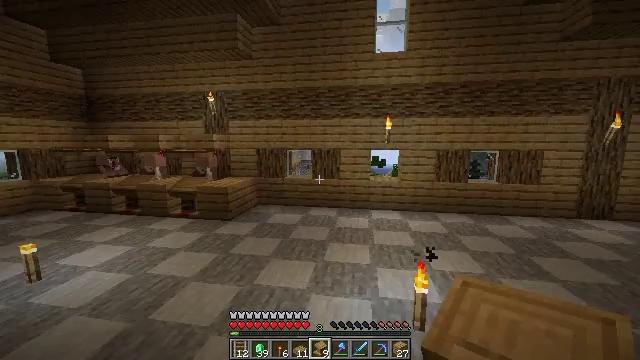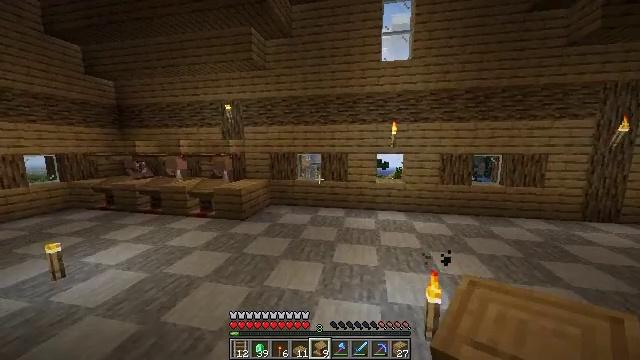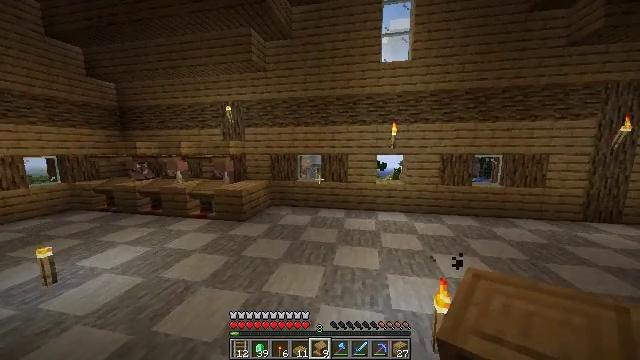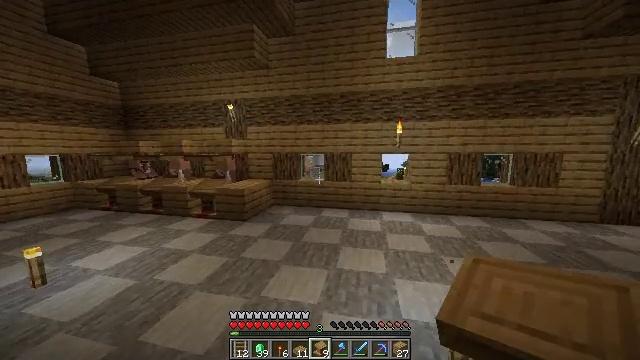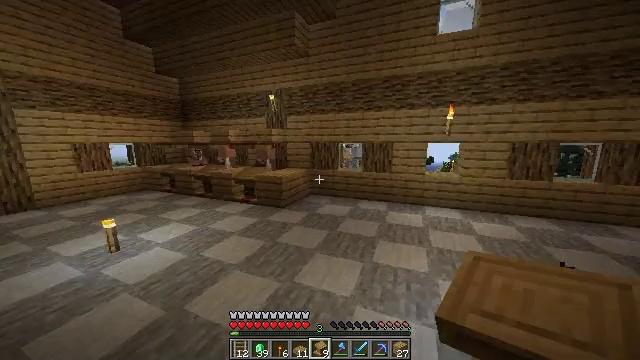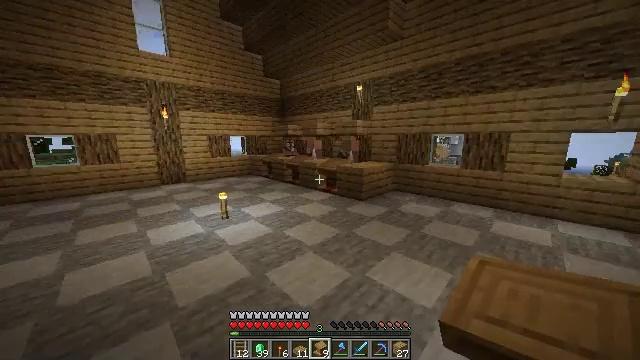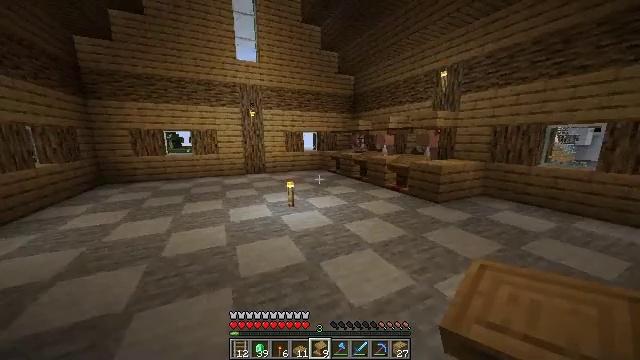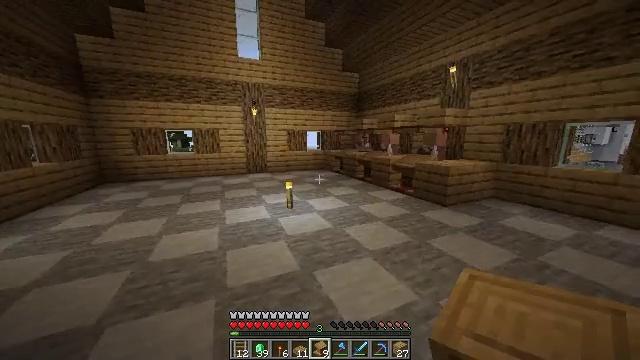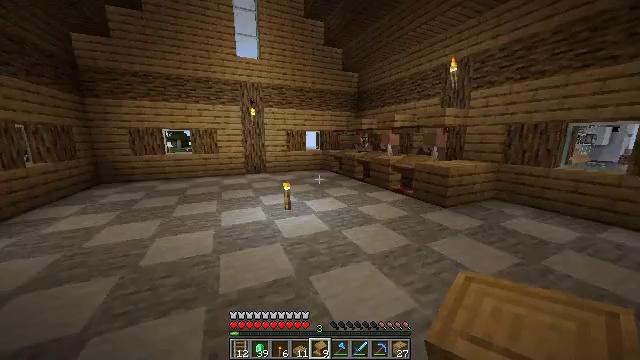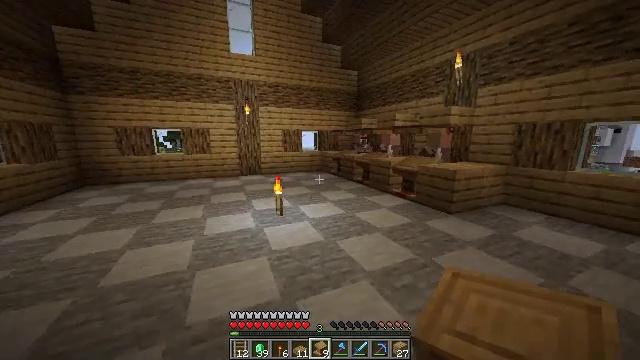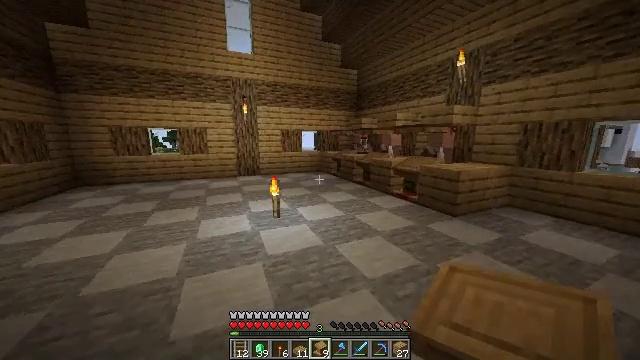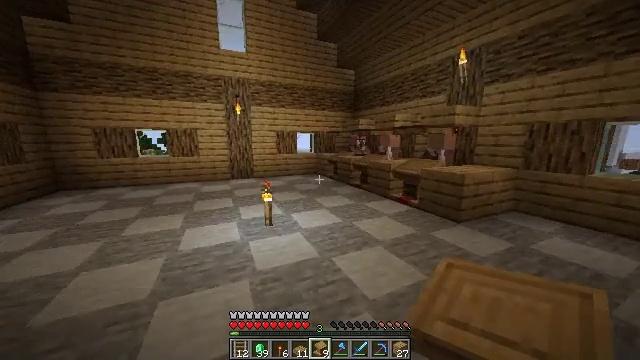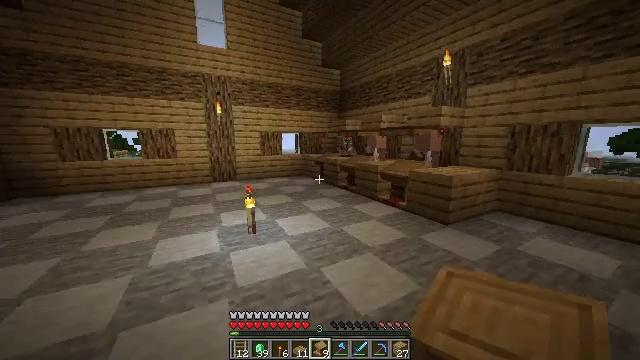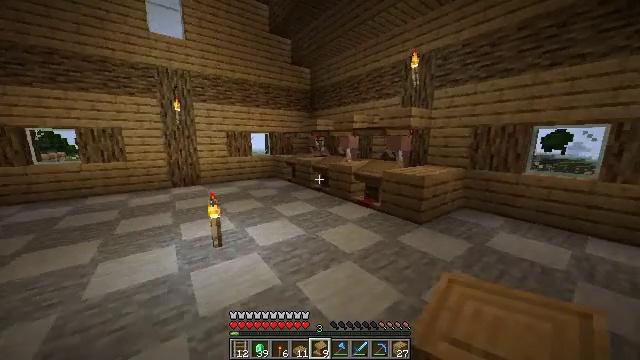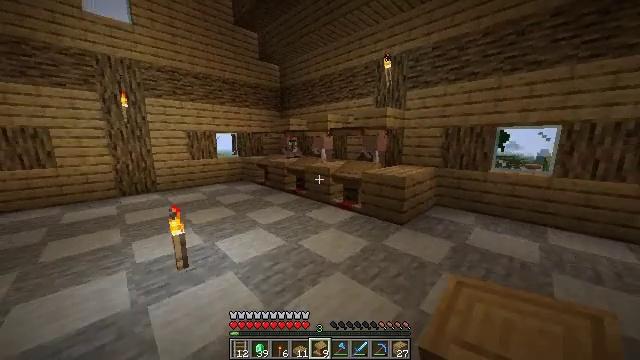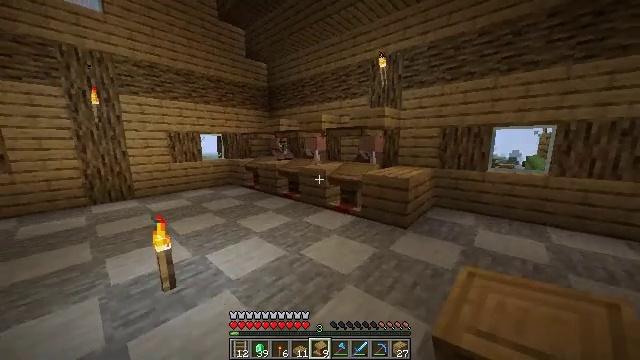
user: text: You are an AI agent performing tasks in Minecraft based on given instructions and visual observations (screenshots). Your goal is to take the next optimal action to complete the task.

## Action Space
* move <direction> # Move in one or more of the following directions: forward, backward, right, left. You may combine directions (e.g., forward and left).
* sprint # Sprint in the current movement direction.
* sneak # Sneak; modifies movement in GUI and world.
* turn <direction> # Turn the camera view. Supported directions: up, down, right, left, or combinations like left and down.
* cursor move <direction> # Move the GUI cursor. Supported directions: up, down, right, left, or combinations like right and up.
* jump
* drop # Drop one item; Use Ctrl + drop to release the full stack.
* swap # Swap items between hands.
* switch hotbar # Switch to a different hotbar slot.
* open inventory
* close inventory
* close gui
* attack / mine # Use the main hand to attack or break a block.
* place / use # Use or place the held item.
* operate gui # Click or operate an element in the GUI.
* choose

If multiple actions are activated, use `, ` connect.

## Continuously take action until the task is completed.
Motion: motion action
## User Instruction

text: Break the lectern to relocate it.
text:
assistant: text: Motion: move forward, sprint, turn left
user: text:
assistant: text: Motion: move forward, sprint
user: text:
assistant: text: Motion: move forward, sprint
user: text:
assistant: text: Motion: move forward, turn left and down
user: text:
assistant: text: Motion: move forward, turn left
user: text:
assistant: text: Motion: move forward, sprint, turn left
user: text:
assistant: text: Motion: move forward, sprint, turn left
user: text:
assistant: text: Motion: move forward, sprint
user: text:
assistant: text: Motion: move forward, sprint
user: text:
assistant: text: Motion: move forward
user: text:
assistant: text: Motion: move forward
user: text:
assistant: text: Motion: move forward, turn right
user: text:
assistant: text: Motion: move forward and move left, turn right
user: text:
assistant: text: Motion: move forward and move left, turn right
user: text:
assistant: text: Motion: move forward and move left, turn right
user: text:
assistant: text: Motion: move forward and move left
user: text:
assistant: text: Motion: move forward and move left
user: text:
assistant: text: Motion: move forward and move left
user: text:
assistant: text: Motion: move forward and move left, sprint, turn right
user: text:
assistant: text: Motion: move forward and move left, sprint, turn right
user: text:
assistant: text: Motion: move forward and move left, sprint, turn right
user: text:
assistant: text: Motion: move forward and move left, sprint, turn right
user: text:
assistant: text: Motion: move forward and move left, sprint, turn right
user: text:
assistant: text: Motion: move forward and move left, sprint, turn right
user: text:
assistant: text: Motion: move forward and move left, sprint, turn right
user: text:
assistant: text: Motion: move forward and move left, sprint, turn right
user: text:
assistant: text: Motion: move forward and move left, turn right
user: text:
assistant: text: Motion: move forward and move left, turn right
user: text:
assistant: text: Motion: move forward and move left, turn right
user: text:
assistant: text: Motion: move forward and move left